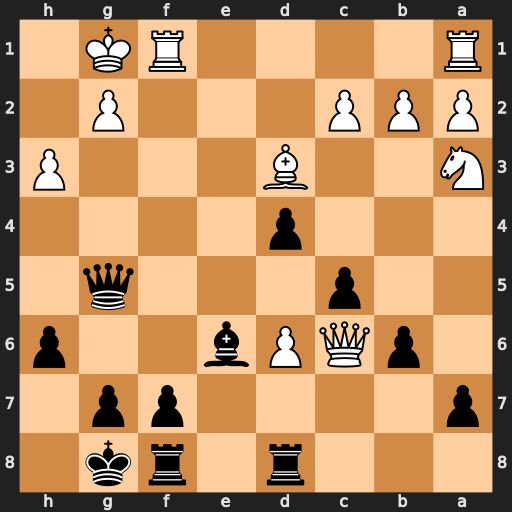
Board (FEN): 3r1rk1/p4pp1/1pQPb2p/2p3q1/3p4/N2B3P/PPP3P1/R4RK1
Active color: b
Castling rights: -
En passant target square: -
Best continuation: Bd5 Qxd5 Qxd5